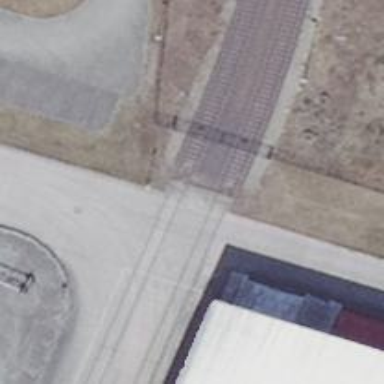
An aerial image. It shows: Level crossing along the railway.